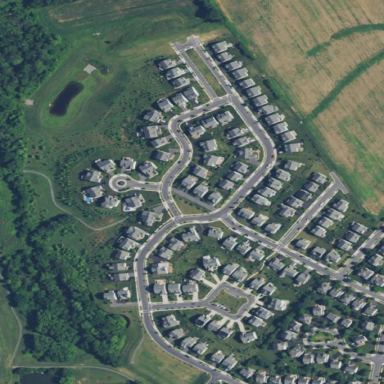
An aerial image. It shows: Neighborhood.